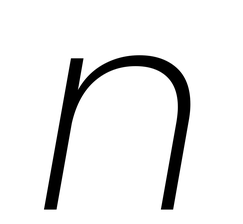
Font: Poppins-ExtraLightItalic